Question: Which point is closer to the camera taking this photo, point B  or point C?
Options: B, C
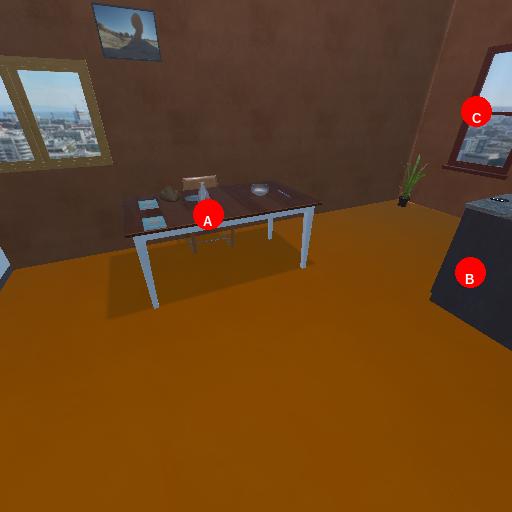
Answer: B